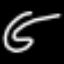
Label: clock